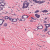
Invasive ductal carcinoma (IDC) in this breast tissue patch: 0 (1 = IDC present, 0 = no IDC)